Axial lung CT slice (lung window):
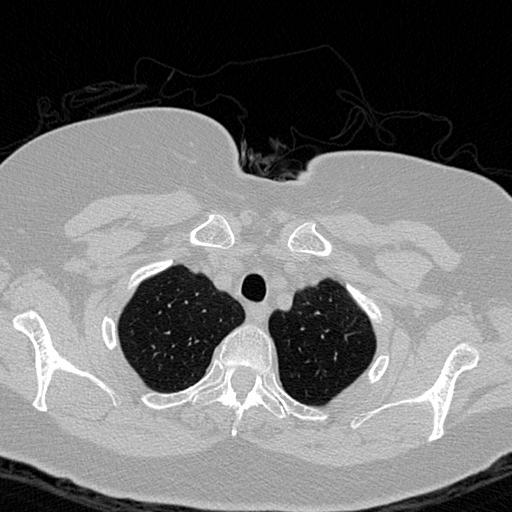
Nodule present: no